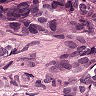
Metastatic tissue present: yes